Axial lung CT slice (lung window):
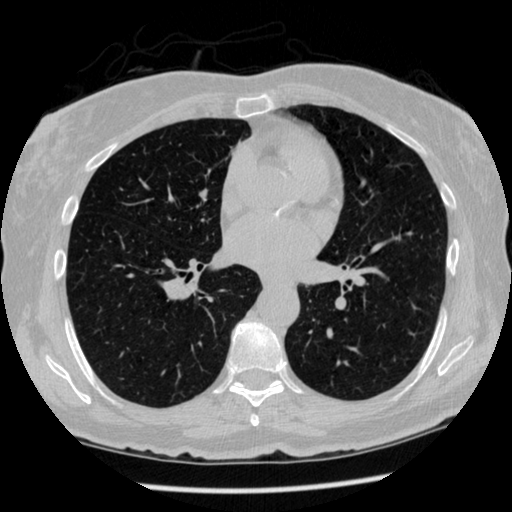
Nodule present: no